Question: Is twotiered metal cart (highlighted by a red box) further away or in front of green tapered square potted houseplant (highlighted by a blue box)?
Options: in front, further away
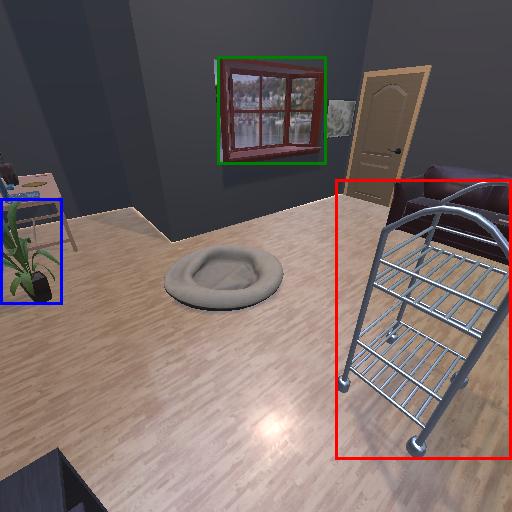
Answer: in front